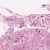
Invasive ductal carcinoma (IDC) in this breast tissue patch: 0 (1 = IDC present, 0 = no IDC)